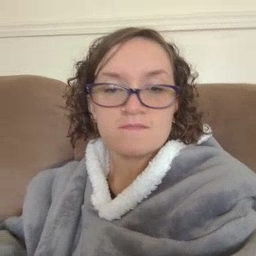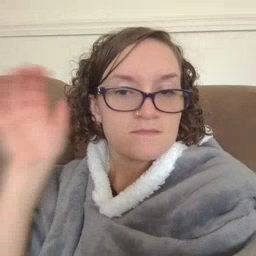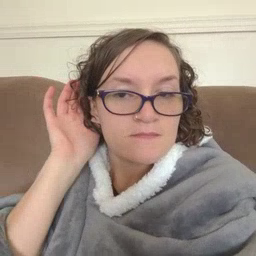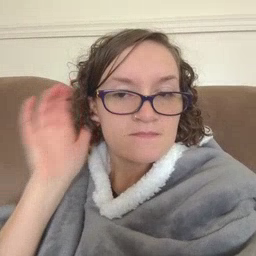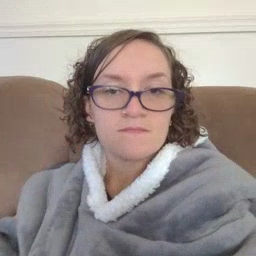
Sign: listen